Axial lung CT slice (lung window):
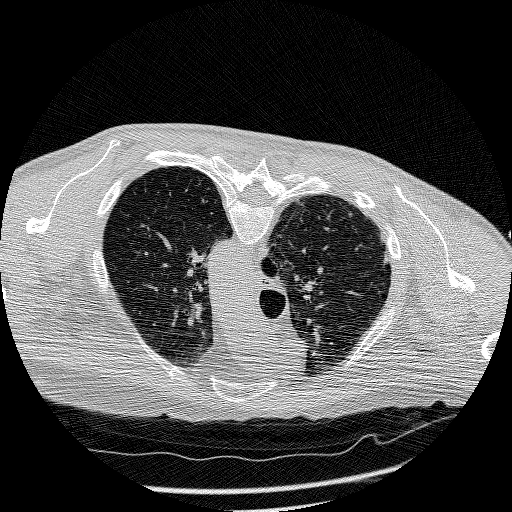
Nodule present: yes
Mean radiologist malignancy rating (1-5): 2.75